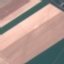
Land use / land cover: AnnualCrop